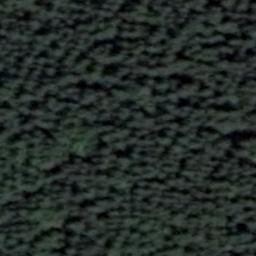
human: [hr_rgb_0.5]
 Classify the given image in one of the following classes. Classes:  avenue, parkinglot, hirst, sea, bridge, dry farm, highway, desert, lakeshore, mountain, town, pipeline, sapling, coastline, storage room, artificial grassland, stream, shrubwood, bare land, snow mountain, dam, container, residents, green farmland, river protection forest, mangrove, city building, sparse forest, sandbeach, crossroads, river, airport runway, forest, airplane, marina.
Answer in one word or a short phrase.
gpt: forest